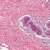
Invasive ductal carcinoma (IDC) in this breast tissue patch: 0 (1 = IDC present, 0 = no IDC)